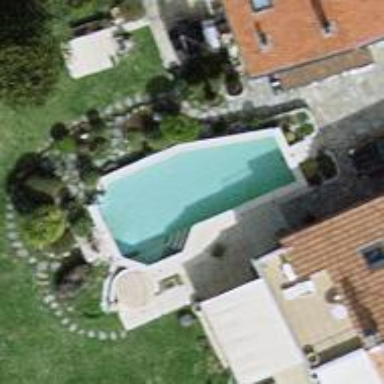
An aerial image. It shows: Swimming pool located in leisure land.